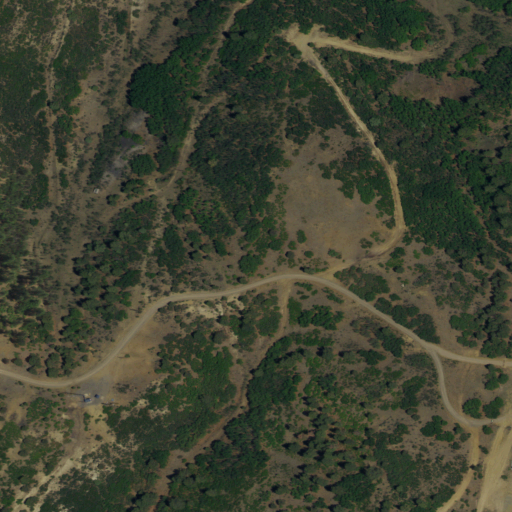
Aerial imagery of gap in New Mexico named Raton Pass containing shrub, open development, and evergreen forest